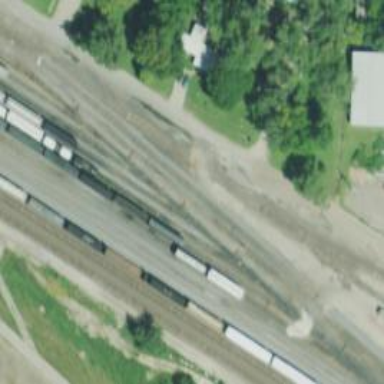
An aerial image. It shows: Railway yard used for servicing trains.